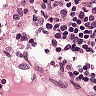
Metastatic tissue present: no